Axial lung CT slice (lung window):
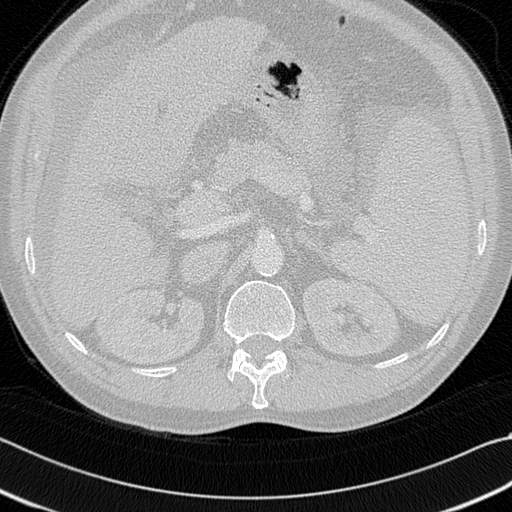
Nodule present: no